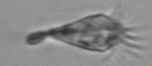
Label: Paratontonia_gracillima